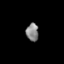
Tissue: skin
Cell type: Fibroblasts
Senescence score: 0.7703
Nuclear area (px): 216
Mean DAPI intensity: 134.139